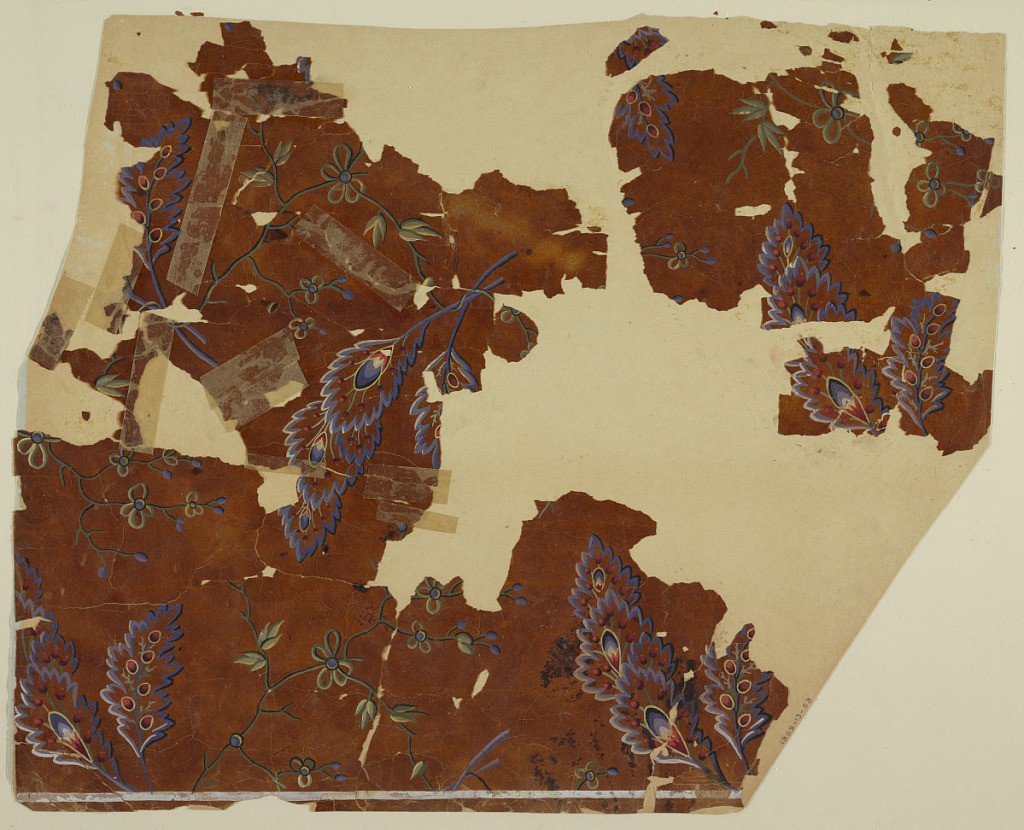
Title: Design for a Woven Fabric
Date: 1825–1850
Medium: Brush and gouache on oily tracing paper
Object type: Drawing
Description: Two obliquely shown leaf boughs are of opposite directions in alternate horizontal rows. Rising undulated stems, which are fastened together by bowknots, connect the boughs in vertical rows. White stripes, laterally.